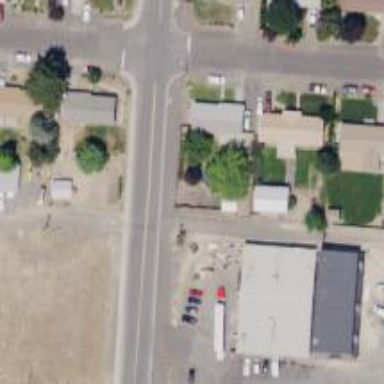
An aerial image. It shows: Alley classified as service road.